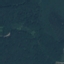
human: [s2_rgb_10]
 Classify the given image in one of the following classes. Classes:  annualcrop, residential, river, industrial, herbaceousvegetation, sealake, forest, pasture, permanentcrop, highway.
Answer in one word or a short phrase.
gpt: Forest